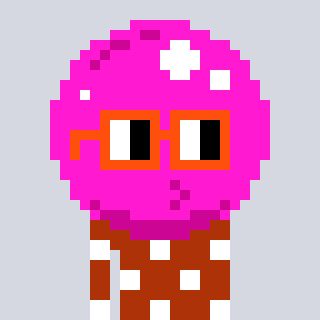
a pixel art character with square orange glasses, a bubblegum-shaped head and a hotbrown-colored body on a cool background